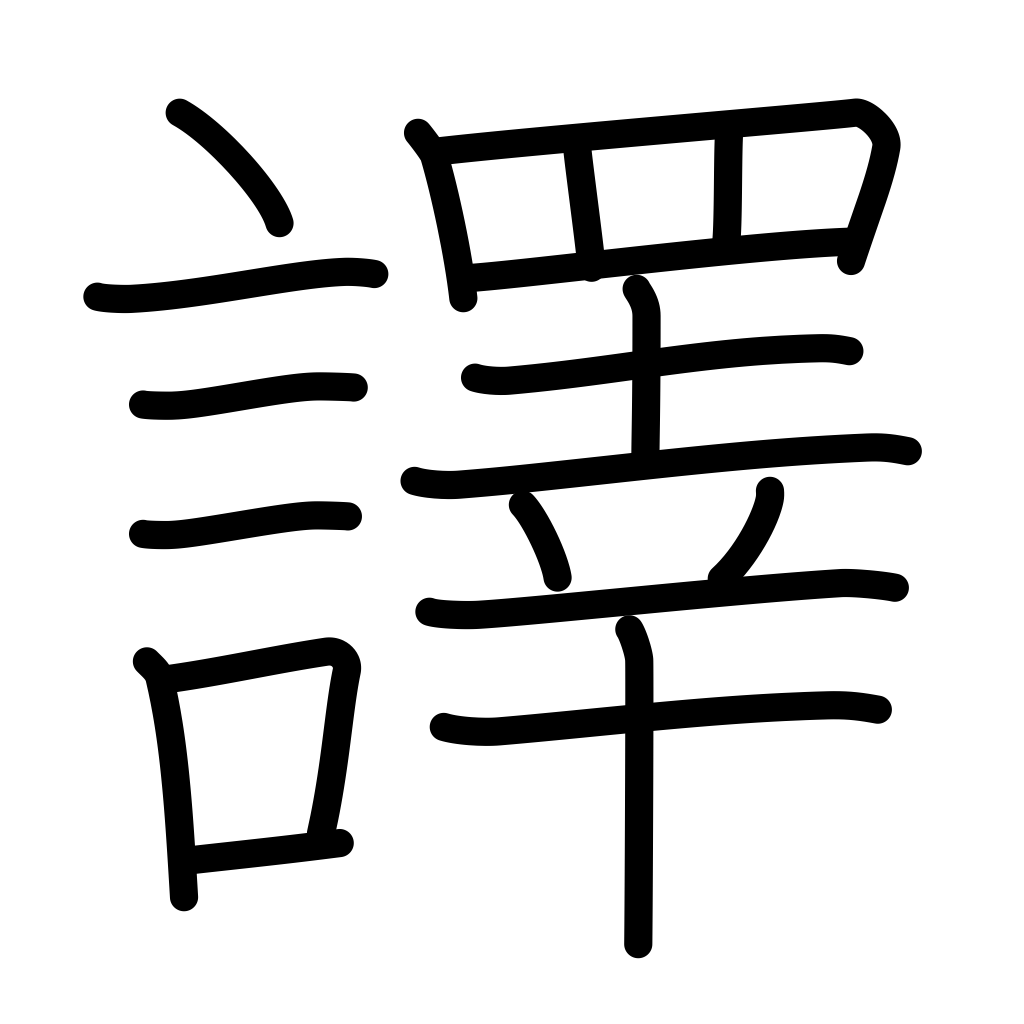
Meaning: translate, decode, encode